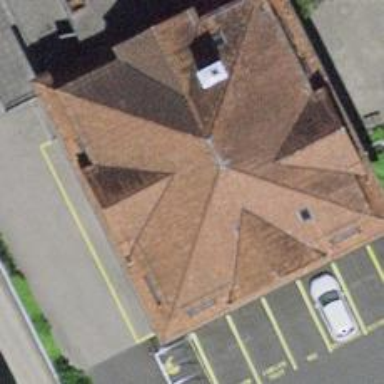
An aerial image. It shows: Library.